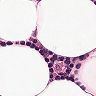
Metastatic tissue present: no